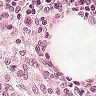
Metastatic tissue present: no